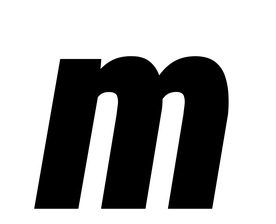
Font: Roboto-Italic_Condensed_Black_Italic